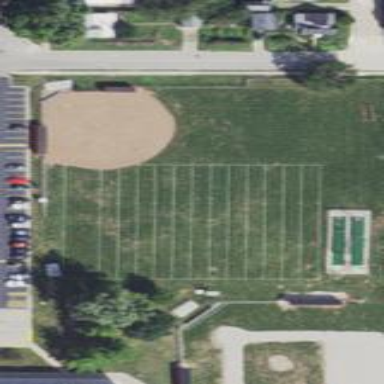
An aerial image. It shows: Baseball pitch for leisure land activities.